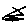
Label: zigzag